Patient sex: M
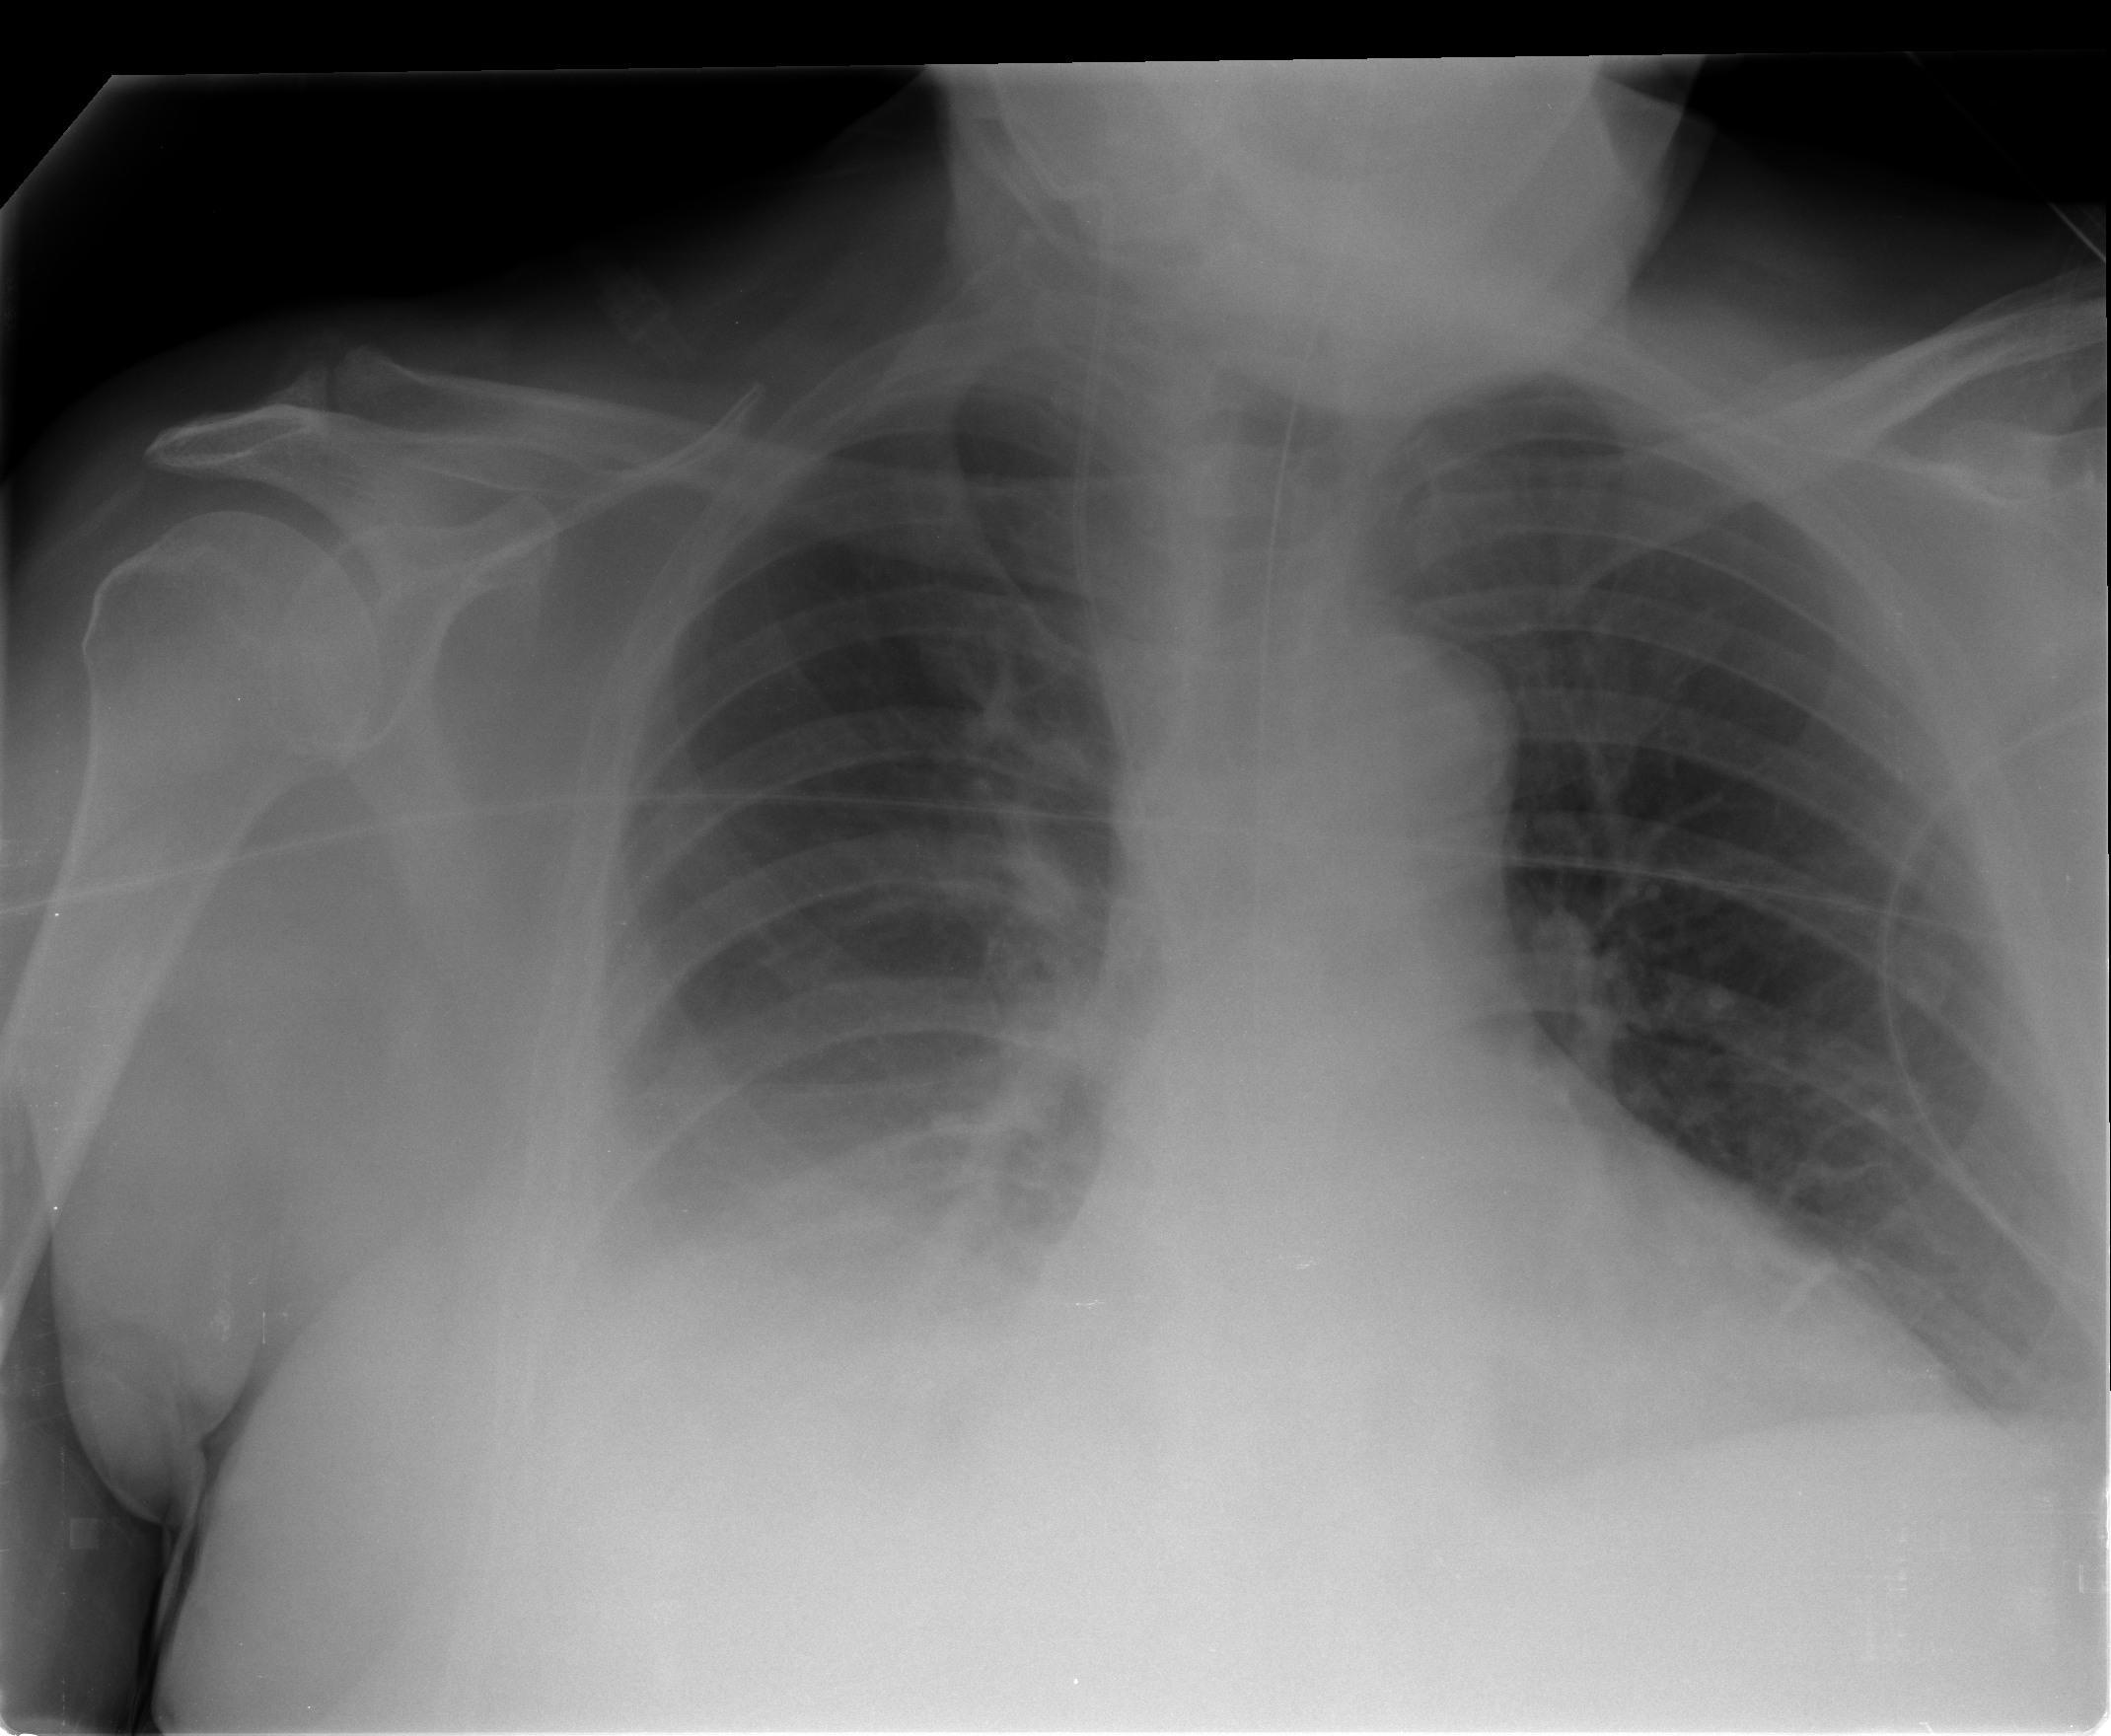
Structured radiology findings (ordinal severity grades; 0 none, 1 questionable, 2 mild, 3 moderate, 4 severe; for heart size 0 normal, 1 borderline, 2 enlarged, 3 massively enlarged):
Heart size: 2
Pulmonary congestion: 0
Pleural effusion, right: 3
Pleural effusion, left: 0
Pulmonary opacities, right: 1
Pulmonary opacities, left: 0
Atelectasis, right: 2
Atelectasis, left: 0